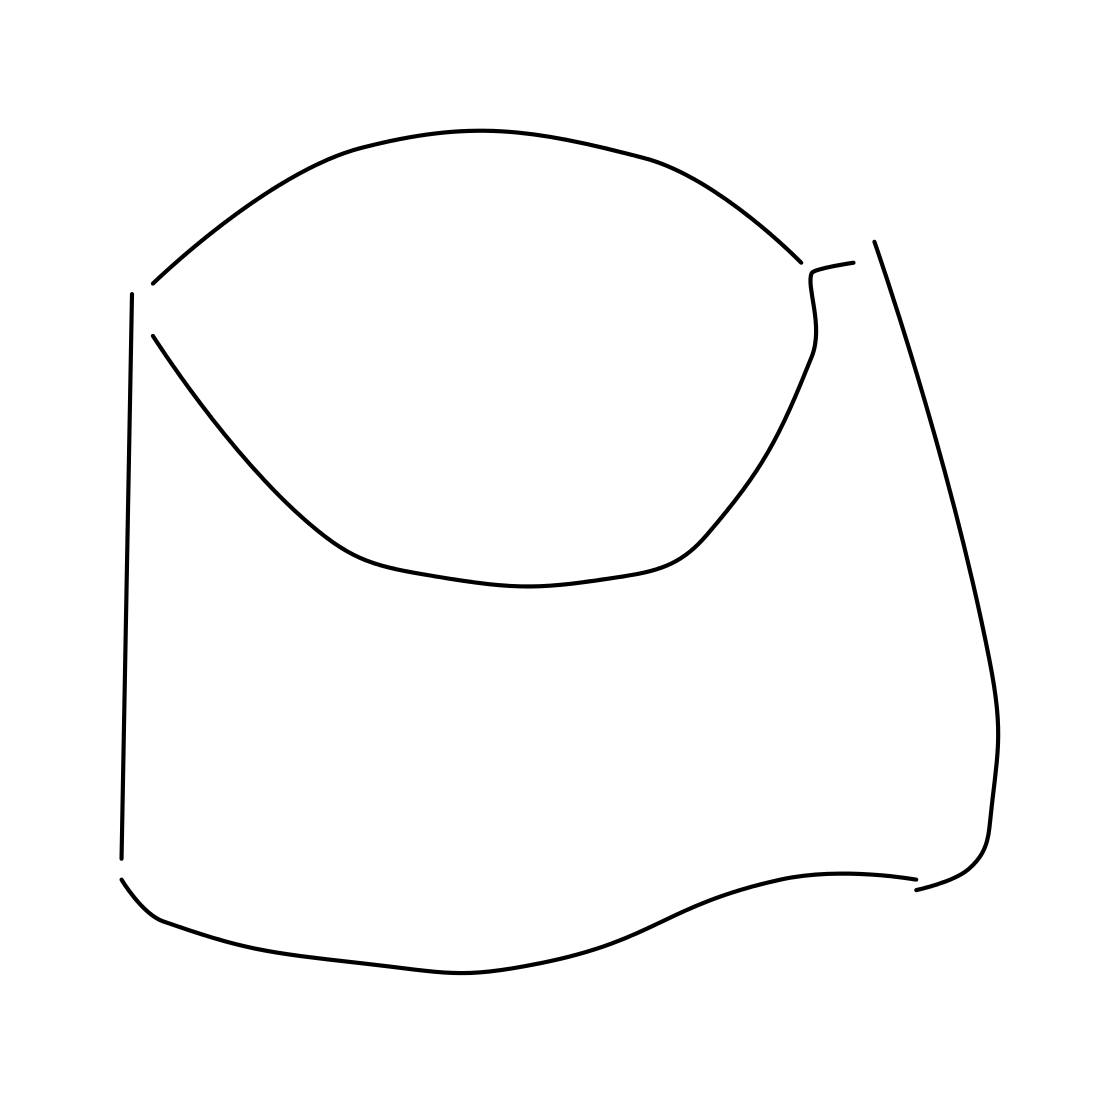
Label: ashtray